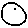
Label: moon